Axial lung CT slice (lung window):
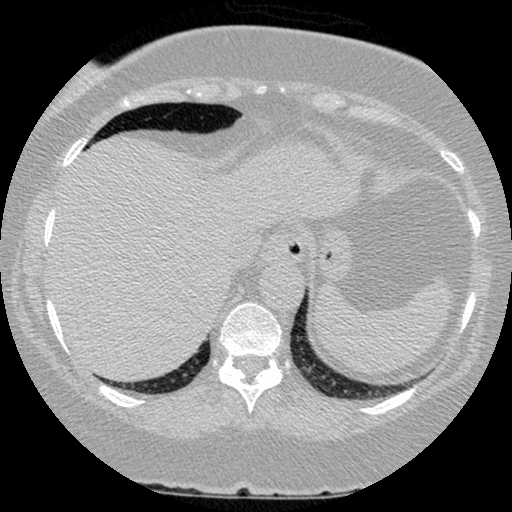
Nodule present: no